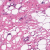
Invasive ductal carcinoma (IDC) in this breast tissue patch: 0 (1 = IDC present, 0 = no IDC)